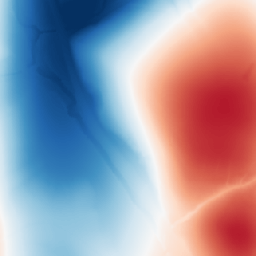
Category: trend_removal
Decomposition family: polynomial
Decomposition parameters: degree: 3
Upsampling method: area
Upsampling parameters: scale: 8
Upsampling scale: 8